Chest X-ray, PA view. Patient: 24 years old, sex M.
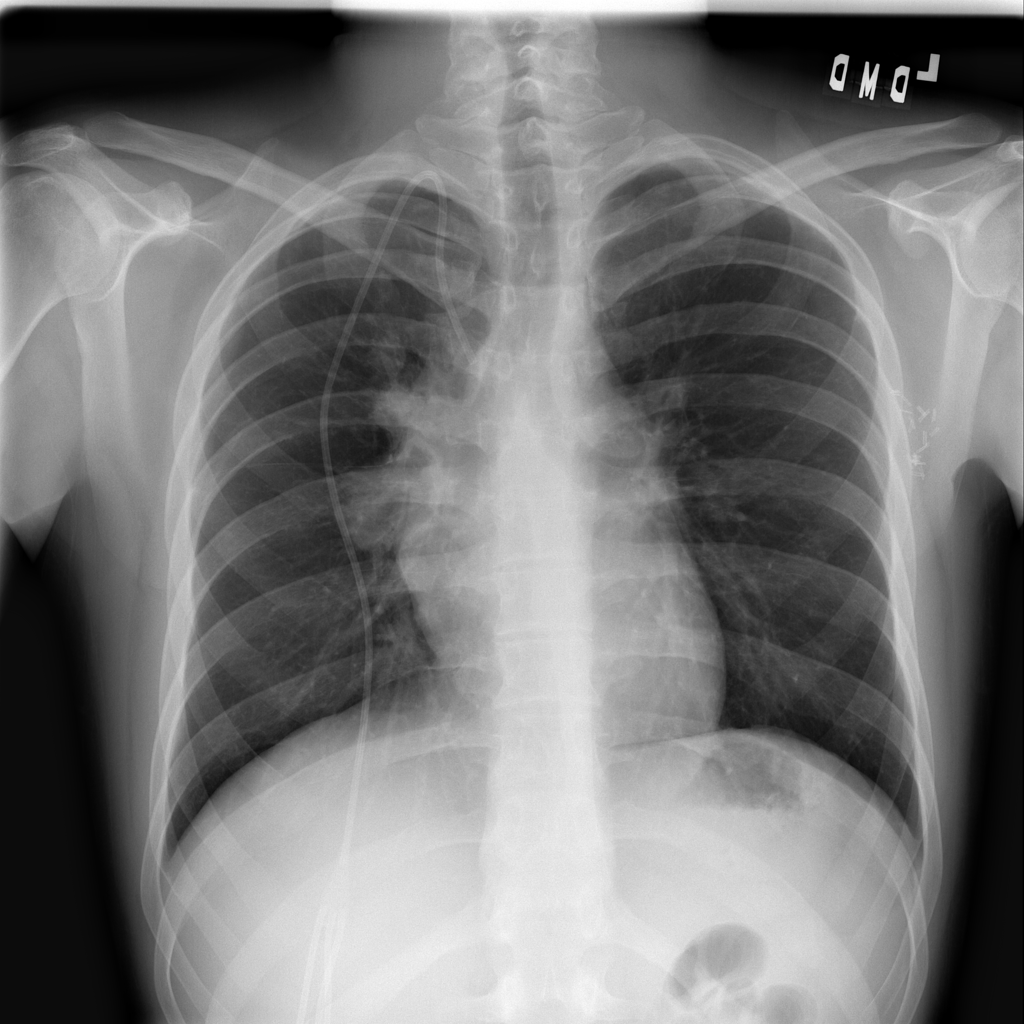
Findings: Infiltration, Mass